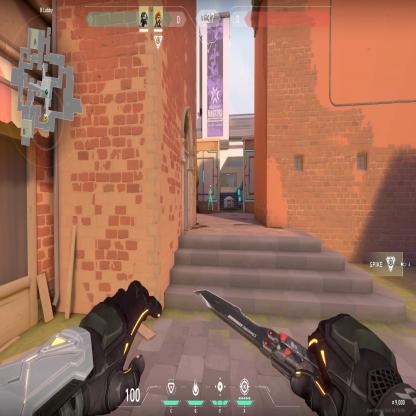
Label: teammate